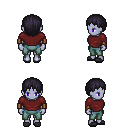
a pixel art fantasy rpg character, female body template, dark elf, purple skin, maroon long-sleeve shirt, teal pants, raven plain hairstyle, leather bracers, gray slippers, four views (front, back, left, right), 2x2 character sprite sheet, small pixel art, hard edges, no anti-aliasing